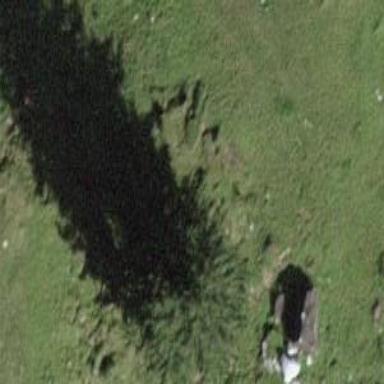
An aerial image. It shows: Evergreen needle-leaved tree.